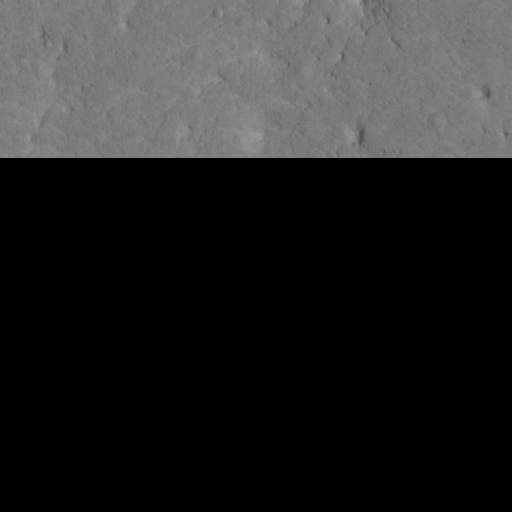
Classes present: Background